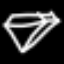
Label: diamond